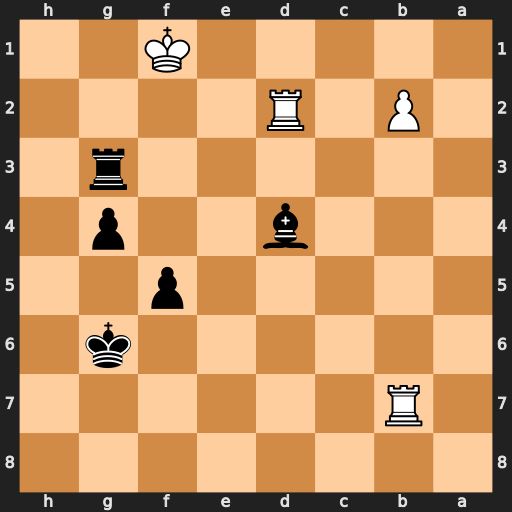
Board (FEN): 8/1R6/6k1/5p2/3b2p1/6r1/1P1R4/5K2
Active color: b
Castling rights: -
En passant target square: -
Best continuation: Rg1+ Ke2 Rg2+ Kd1 Rxd2+ Kxd2 g3 Rb3 f4